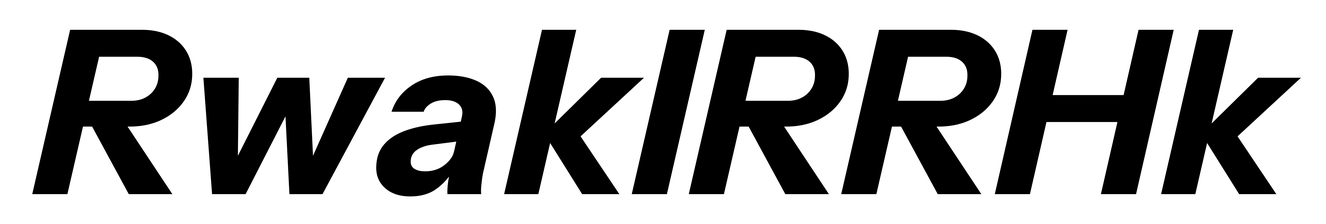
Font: InstrumentSans-Italic_Bold_Italic